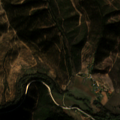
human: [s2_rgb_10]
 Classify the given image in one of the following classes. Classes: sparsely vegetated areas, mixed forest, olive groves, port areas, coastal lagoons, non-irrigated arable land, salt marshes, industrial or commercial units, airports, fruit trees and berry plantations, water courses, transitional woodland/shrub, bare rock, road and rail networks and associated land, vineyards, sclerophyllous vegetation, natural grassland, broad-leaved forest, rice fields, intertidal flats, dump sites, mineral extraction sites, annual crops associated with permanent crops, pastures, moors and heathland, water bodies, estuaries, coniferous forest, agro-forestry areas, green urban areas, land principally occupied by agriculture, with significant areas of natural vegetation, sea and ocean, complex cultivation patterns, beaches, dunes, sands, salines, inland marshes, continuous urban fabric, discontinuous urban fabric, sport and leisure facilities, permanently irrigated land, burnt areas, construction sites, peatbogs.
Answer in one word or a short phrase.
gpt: land principally occupied by agriculture, with significant areas of natural vegetation, broad-leaved forest, transitional woodland/shrub